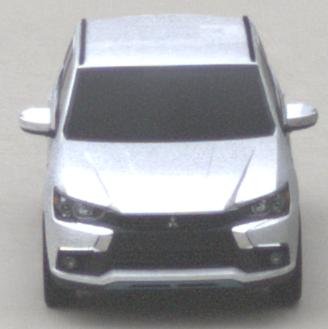
Make: Mitsubishi
Model: Outlander 2.0 Plug-In Hybrid
Detailed model: Outlander (III) Plug-In Hybrid
Model produced from: 2015/10
Model produced until: 2018/08
Doors: 5
Color: white
Road condition: dry road
Daytime: midday
Contrast: low contrast